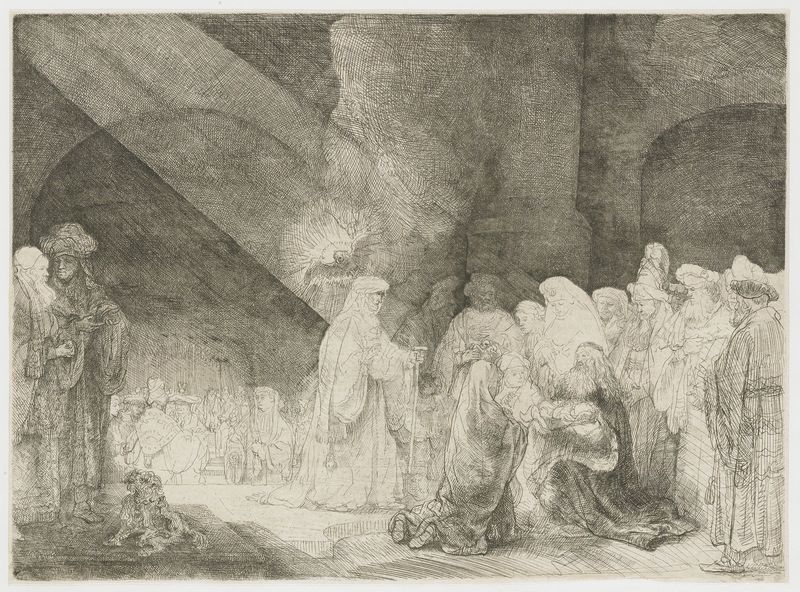
Titel: De presentatie in de tempel
Künstler: Rembrandt Harmensz. van Rijn
Standort: Amsterdam
Institution: Rijksmuseum
Schlagwörter: grau, arch, men, people, religious, robes, women, figures, gray, grey, woman, print, angel, clouds, man, sun, child, light, drawing, black and white, shadow, mother, dog, etching, sketch, beard, story, sunlight, ink, jesus, art, pencil, moon, religion, dove, god, cane, christ, cave, baby, joseph, mary, bible, father, kneeling, shepherds, standing, ritual, praying, holy, infant, birth, present, adoration, manger, scripture, beam, first, wisemen, gatherine, swaddling